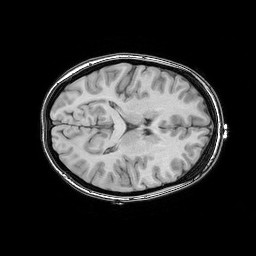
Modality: T1w
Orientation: axial
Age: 16
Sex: female
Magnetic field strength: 3 T